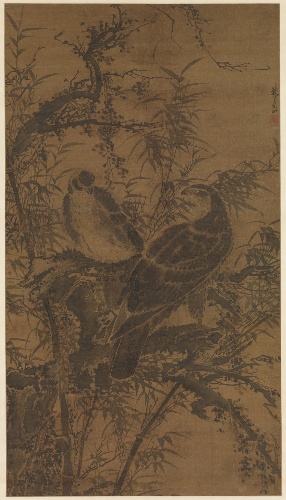
Title: 明  林良  二鷹圖  軸|Two hawks in a thicket
Artist: Lin Liang
Artist bio: Chinese, ca. 1416–1480
Date: mid- 15th century
Object type: Hanging scroll
Classification: Paintings
Medium: Hanging scroll; ink and color on silk
Culture: China
Period: Ming dynasty (1368–1644)
Dimensions: Image: 58 5/8 x 32 3/4 in. (148.9 x 83.2 cm)
Overall with mounting: 108 1/2 x 39 in. (275.6 x 99.1 cm)
Overall with knobs: 108 1/2 x 43 7/8 in. (275.6 x 111.4 cm)
Department: Asian Art
Credit line: Gift of Bei Shan Tang Foundation, 1993
Accession year: 1993
Repository: Metropolitan Museum of Art, New York, NY
Tags: Hawks